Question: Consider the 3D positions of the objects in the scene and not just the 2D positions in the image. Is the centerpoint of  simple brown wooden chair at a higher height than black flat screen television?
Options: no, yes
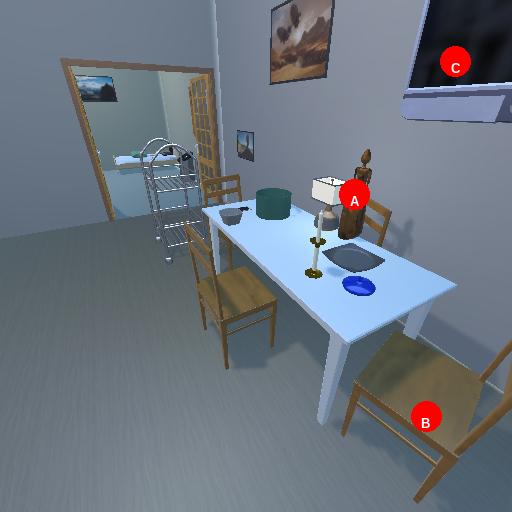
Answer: no